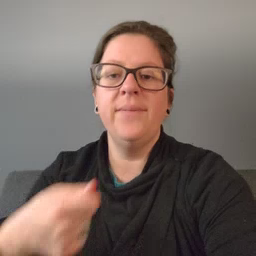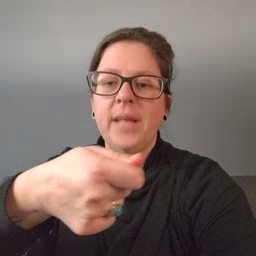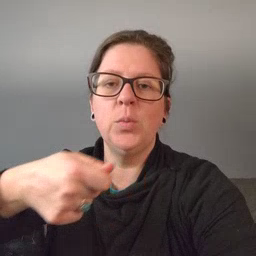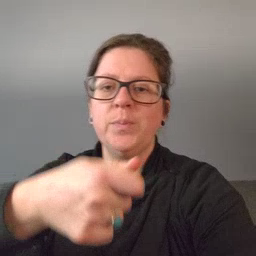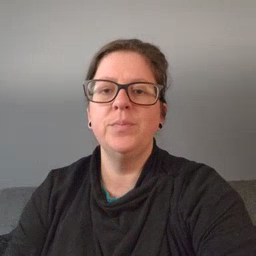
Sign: vacuum